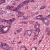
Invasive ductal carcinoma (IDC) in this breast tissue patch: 1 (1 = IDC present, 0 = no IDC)